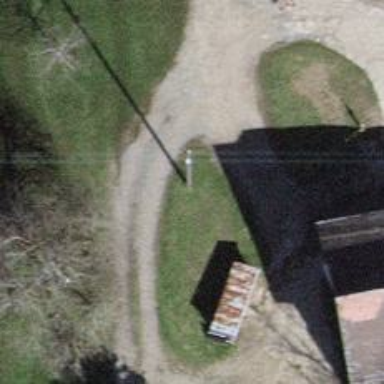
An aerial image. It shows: Minor power line.